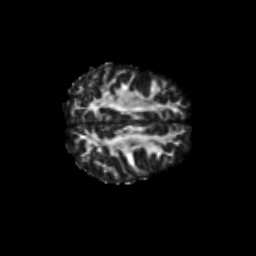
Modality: FA
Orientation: axial
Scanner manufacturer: siemens
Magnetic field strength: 3 T
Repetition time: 9.2 s
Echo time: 0.084 s